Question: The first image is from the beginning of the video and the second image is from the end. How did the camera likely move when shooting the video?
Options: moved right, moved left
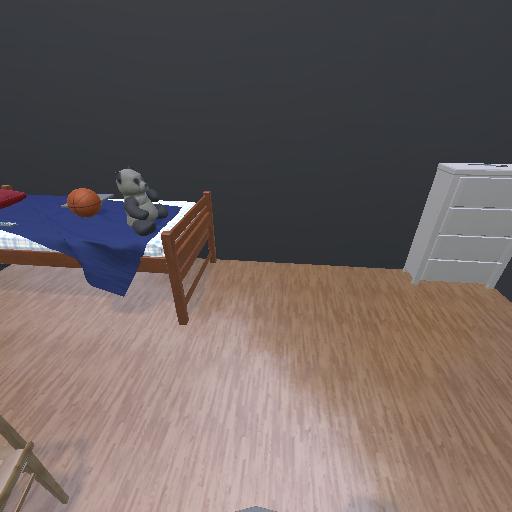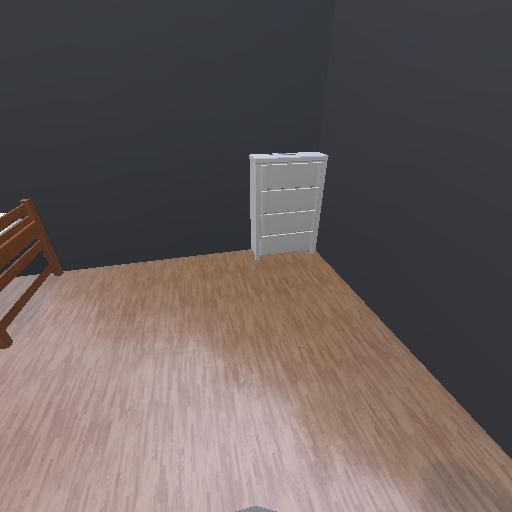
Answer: moved right